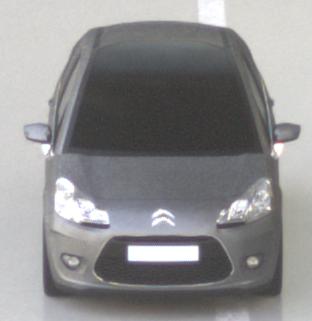
Make: Citroen
Model: C3 1.1
Detailed model: C3 (II)
Model produced from: 2010/01
Model produced until: 2012/03
Doors: 5
Color: gray
Road condition: wet road
Daytime: sunrise or sunset
Contrast: medium contrast